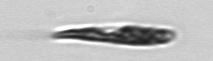
Label: Euglena